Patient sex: F
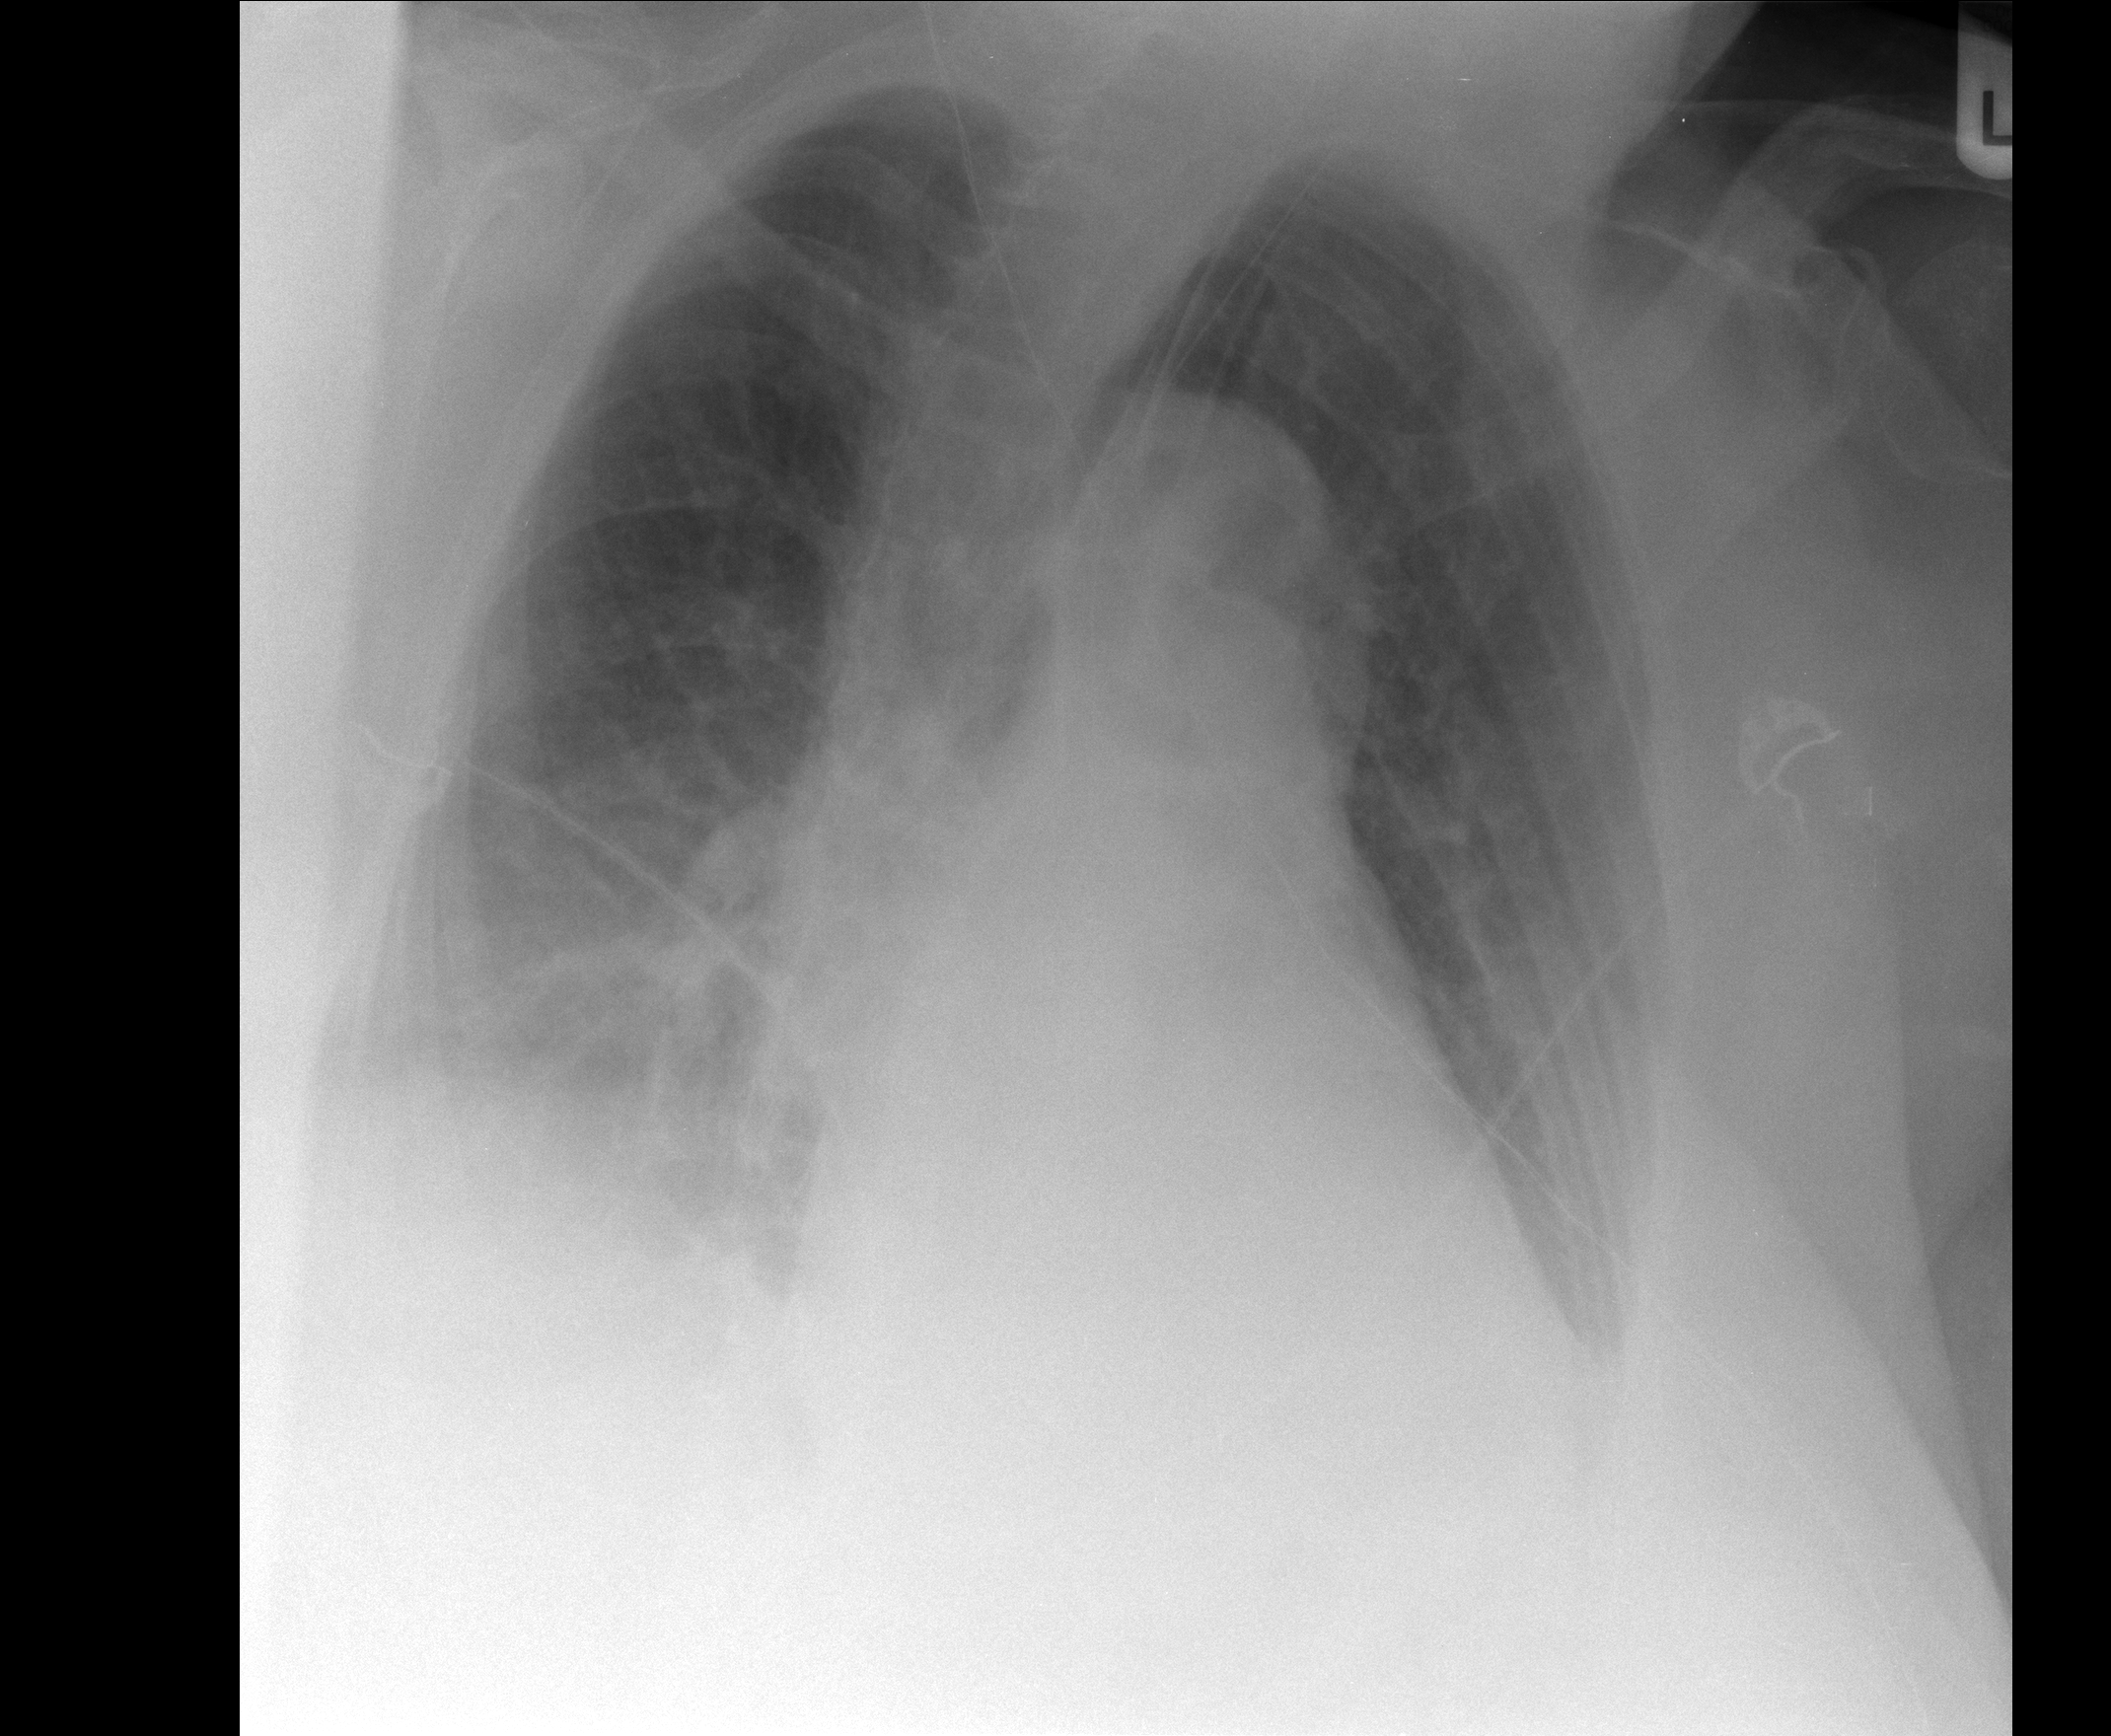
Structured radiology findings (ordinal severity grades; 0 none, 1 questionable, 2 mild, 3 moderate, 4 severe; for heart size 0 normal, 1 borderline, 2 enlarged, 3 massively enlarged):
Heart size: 2
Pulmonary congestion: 3
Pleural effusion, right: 2
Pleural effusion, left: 2
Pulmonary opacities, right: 0
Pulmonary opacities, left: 0
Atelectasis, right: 2
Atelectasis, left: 2